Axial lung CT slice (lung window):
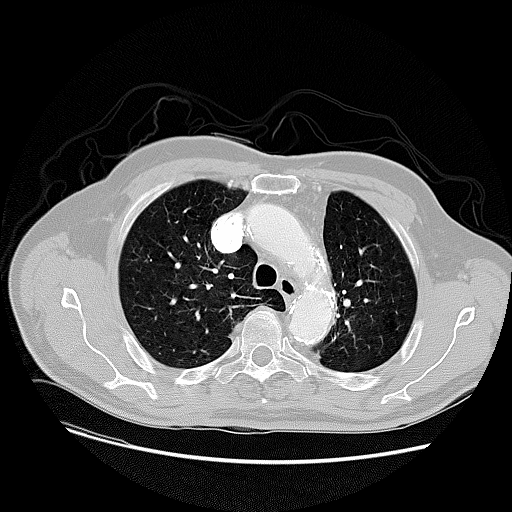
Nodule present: no